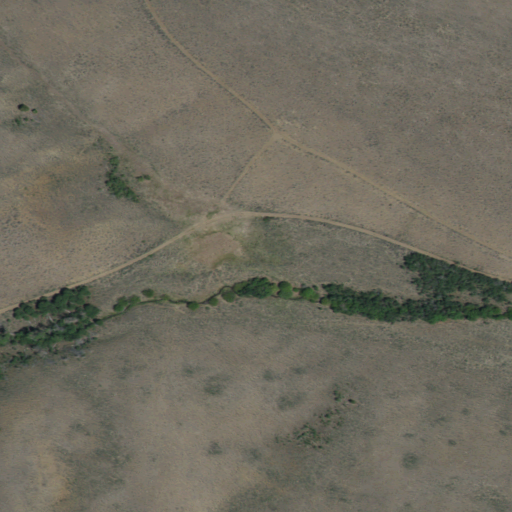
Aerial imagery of valley in Idaho named Sawmill Canyon containing only shrub